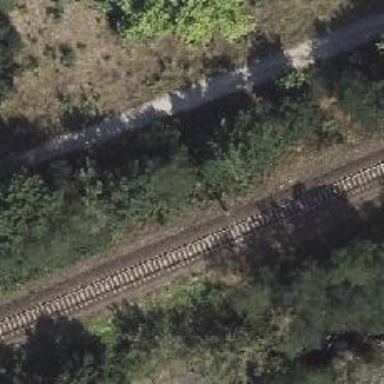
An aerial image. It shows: Tunnel for electrified bottom rail tracks.